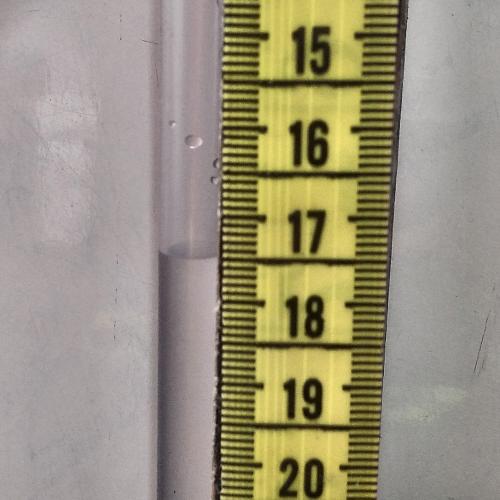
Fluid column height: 17.5 cm